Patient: sex F, age 56
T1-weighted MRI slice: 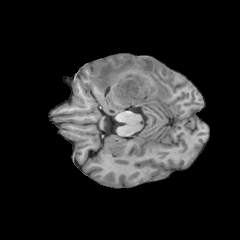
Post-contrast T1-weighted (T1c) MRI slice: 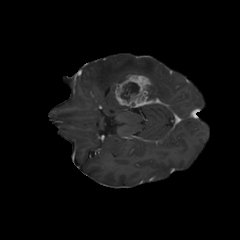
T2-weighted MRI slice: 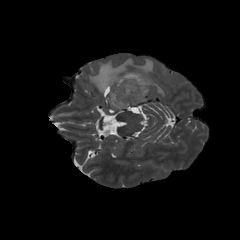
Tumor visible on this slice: yes
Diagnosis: Glioblastoma, IDH-wildtype
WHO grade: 4